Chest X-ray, PA view. Patient: 59 years old, sex F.
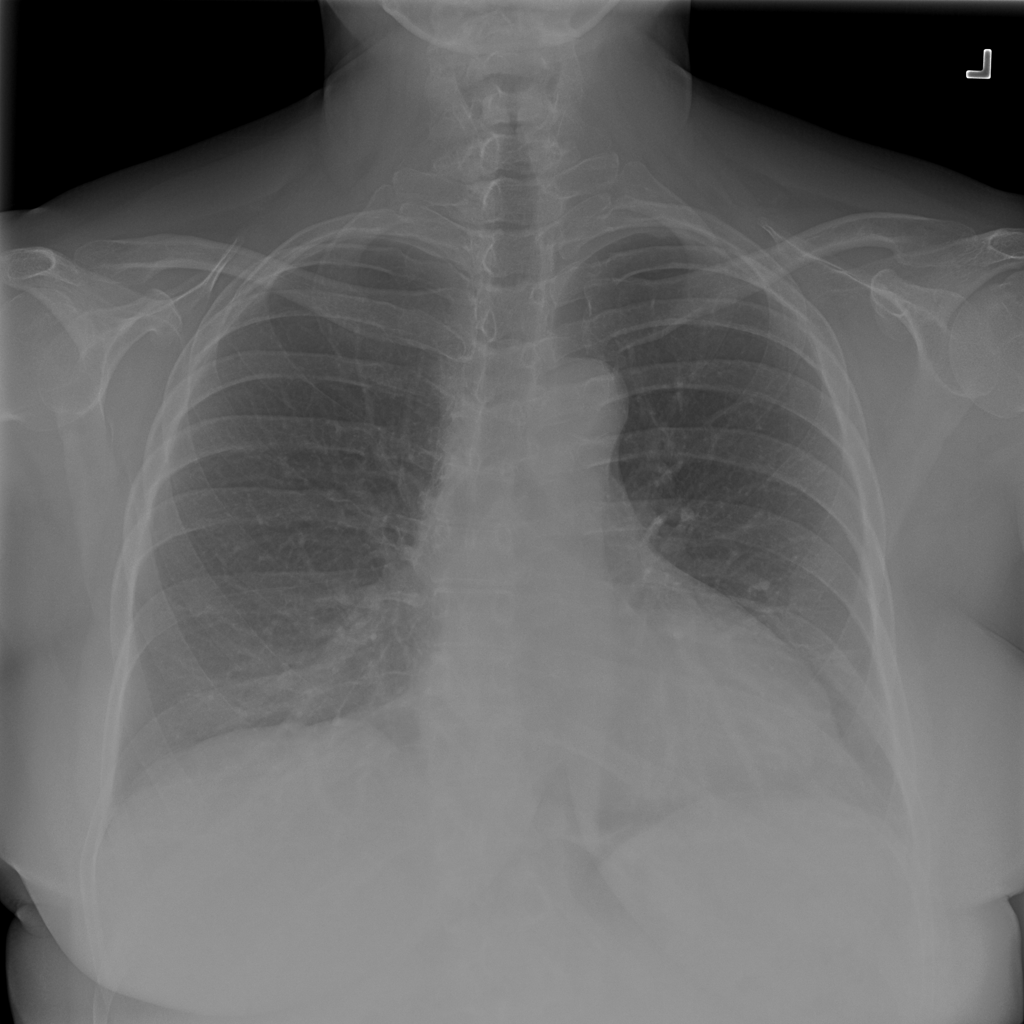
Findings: No Finding